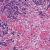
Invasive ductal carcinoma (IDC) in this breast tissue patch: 1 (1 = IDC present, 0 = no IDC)